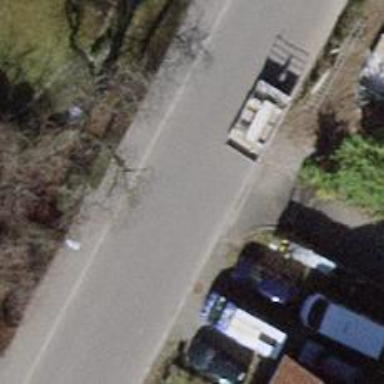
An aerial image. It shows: Alley classified as service road.